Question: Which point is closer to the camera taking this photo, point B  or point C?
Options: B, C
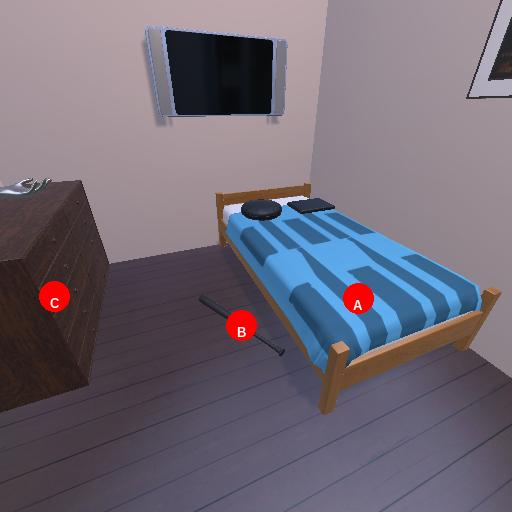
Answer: B